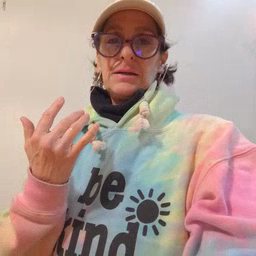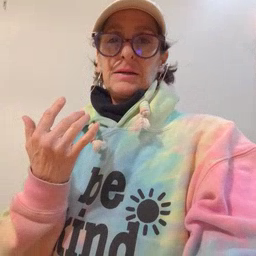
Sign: wait